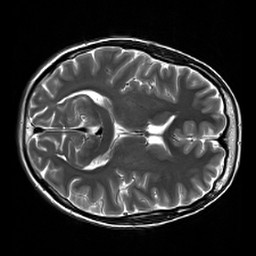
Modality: T2w
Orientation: axial
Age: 27
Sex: female
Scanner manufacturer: siemens
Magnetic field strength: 3 T
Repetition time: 7 s
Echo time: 0.09 s